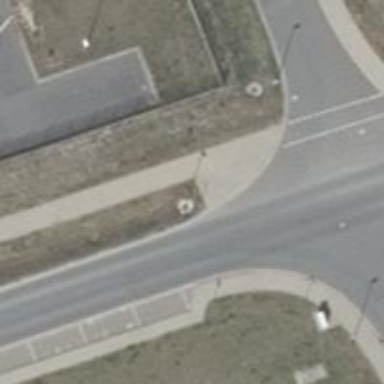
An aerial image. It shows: Uncontrolled road crossing.